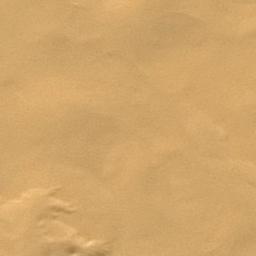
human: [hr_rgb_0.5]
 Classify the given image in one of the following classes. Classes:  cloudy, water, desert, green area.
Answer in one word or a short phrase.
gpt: desert